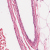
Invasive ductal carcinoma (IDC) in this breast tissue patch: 0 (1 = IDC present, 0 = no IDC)